Interaction volume radius: 5 \u00c5
Interaction volume height: 20 \u00c5
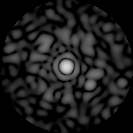
Disorder parameter: 0.8547